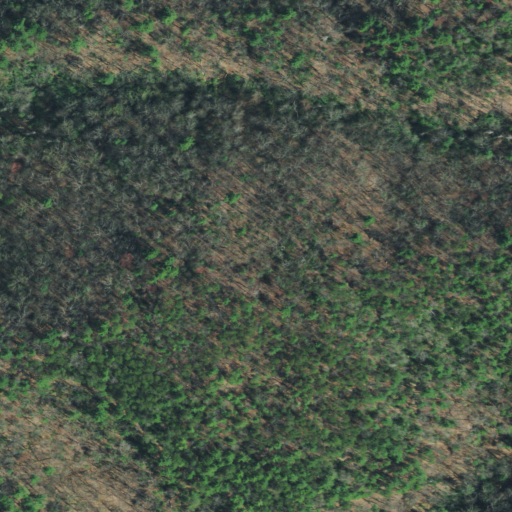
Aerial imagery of ridge(s) in Tennessee named Stony Ridge containing mixed forest, evergreen forest, and deciduous forest